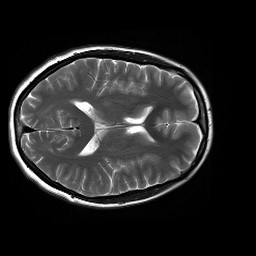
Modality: T2w
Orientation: axial
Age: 26
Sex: female
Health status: healthy
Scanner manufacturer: siemens
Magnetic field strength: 3 T
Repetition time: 4.01 s
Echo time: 0.116 s